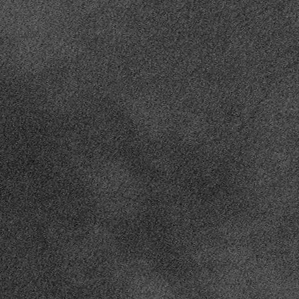
Label: frost